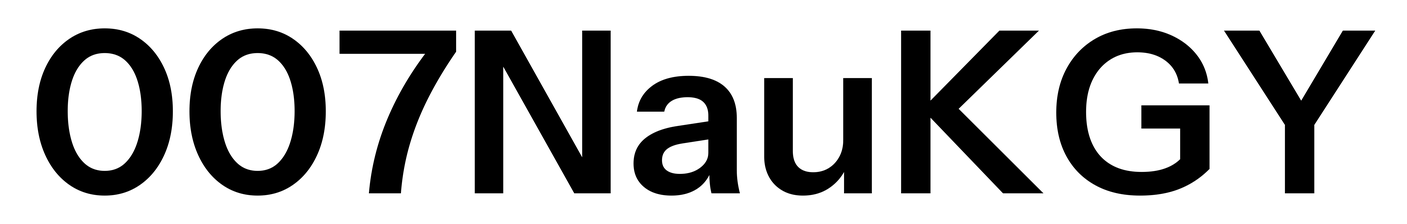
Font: InstrumentSans_SemiBold